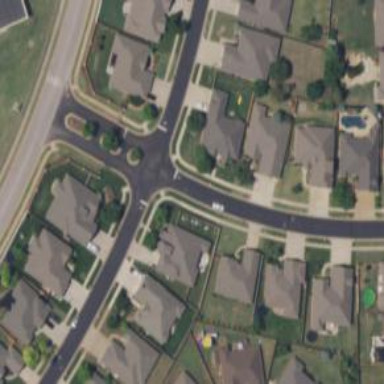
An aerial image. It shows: Residential road.